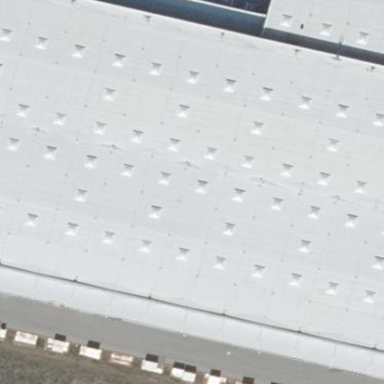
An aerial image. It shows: Warehouse building.